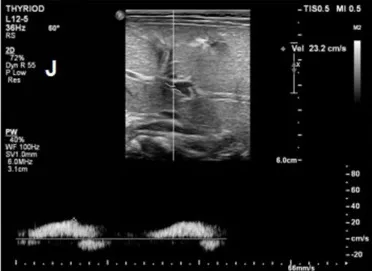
Complete regression of the portal vein thrombus at day 26.
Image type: radiology (ultrasound)